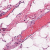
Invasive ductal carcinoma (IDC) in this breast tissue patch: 0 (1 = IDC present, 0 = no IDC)